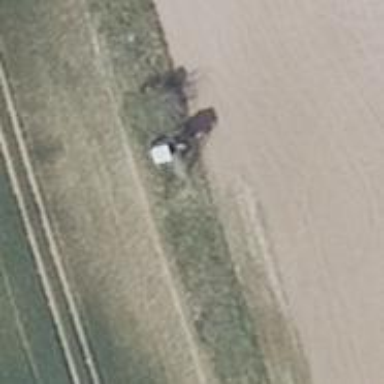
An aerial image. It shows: Hunting stand.